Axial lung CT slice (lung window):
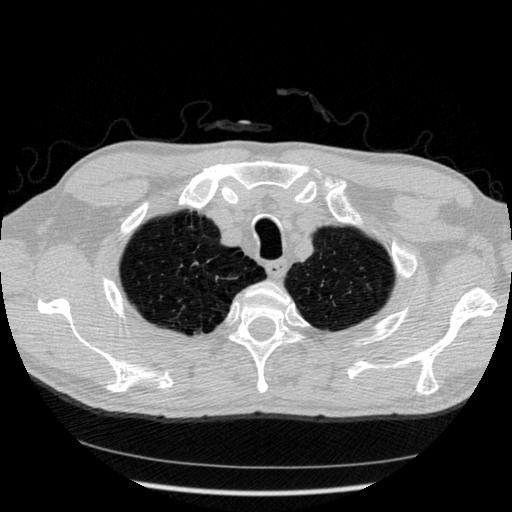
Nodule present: no